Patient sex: M
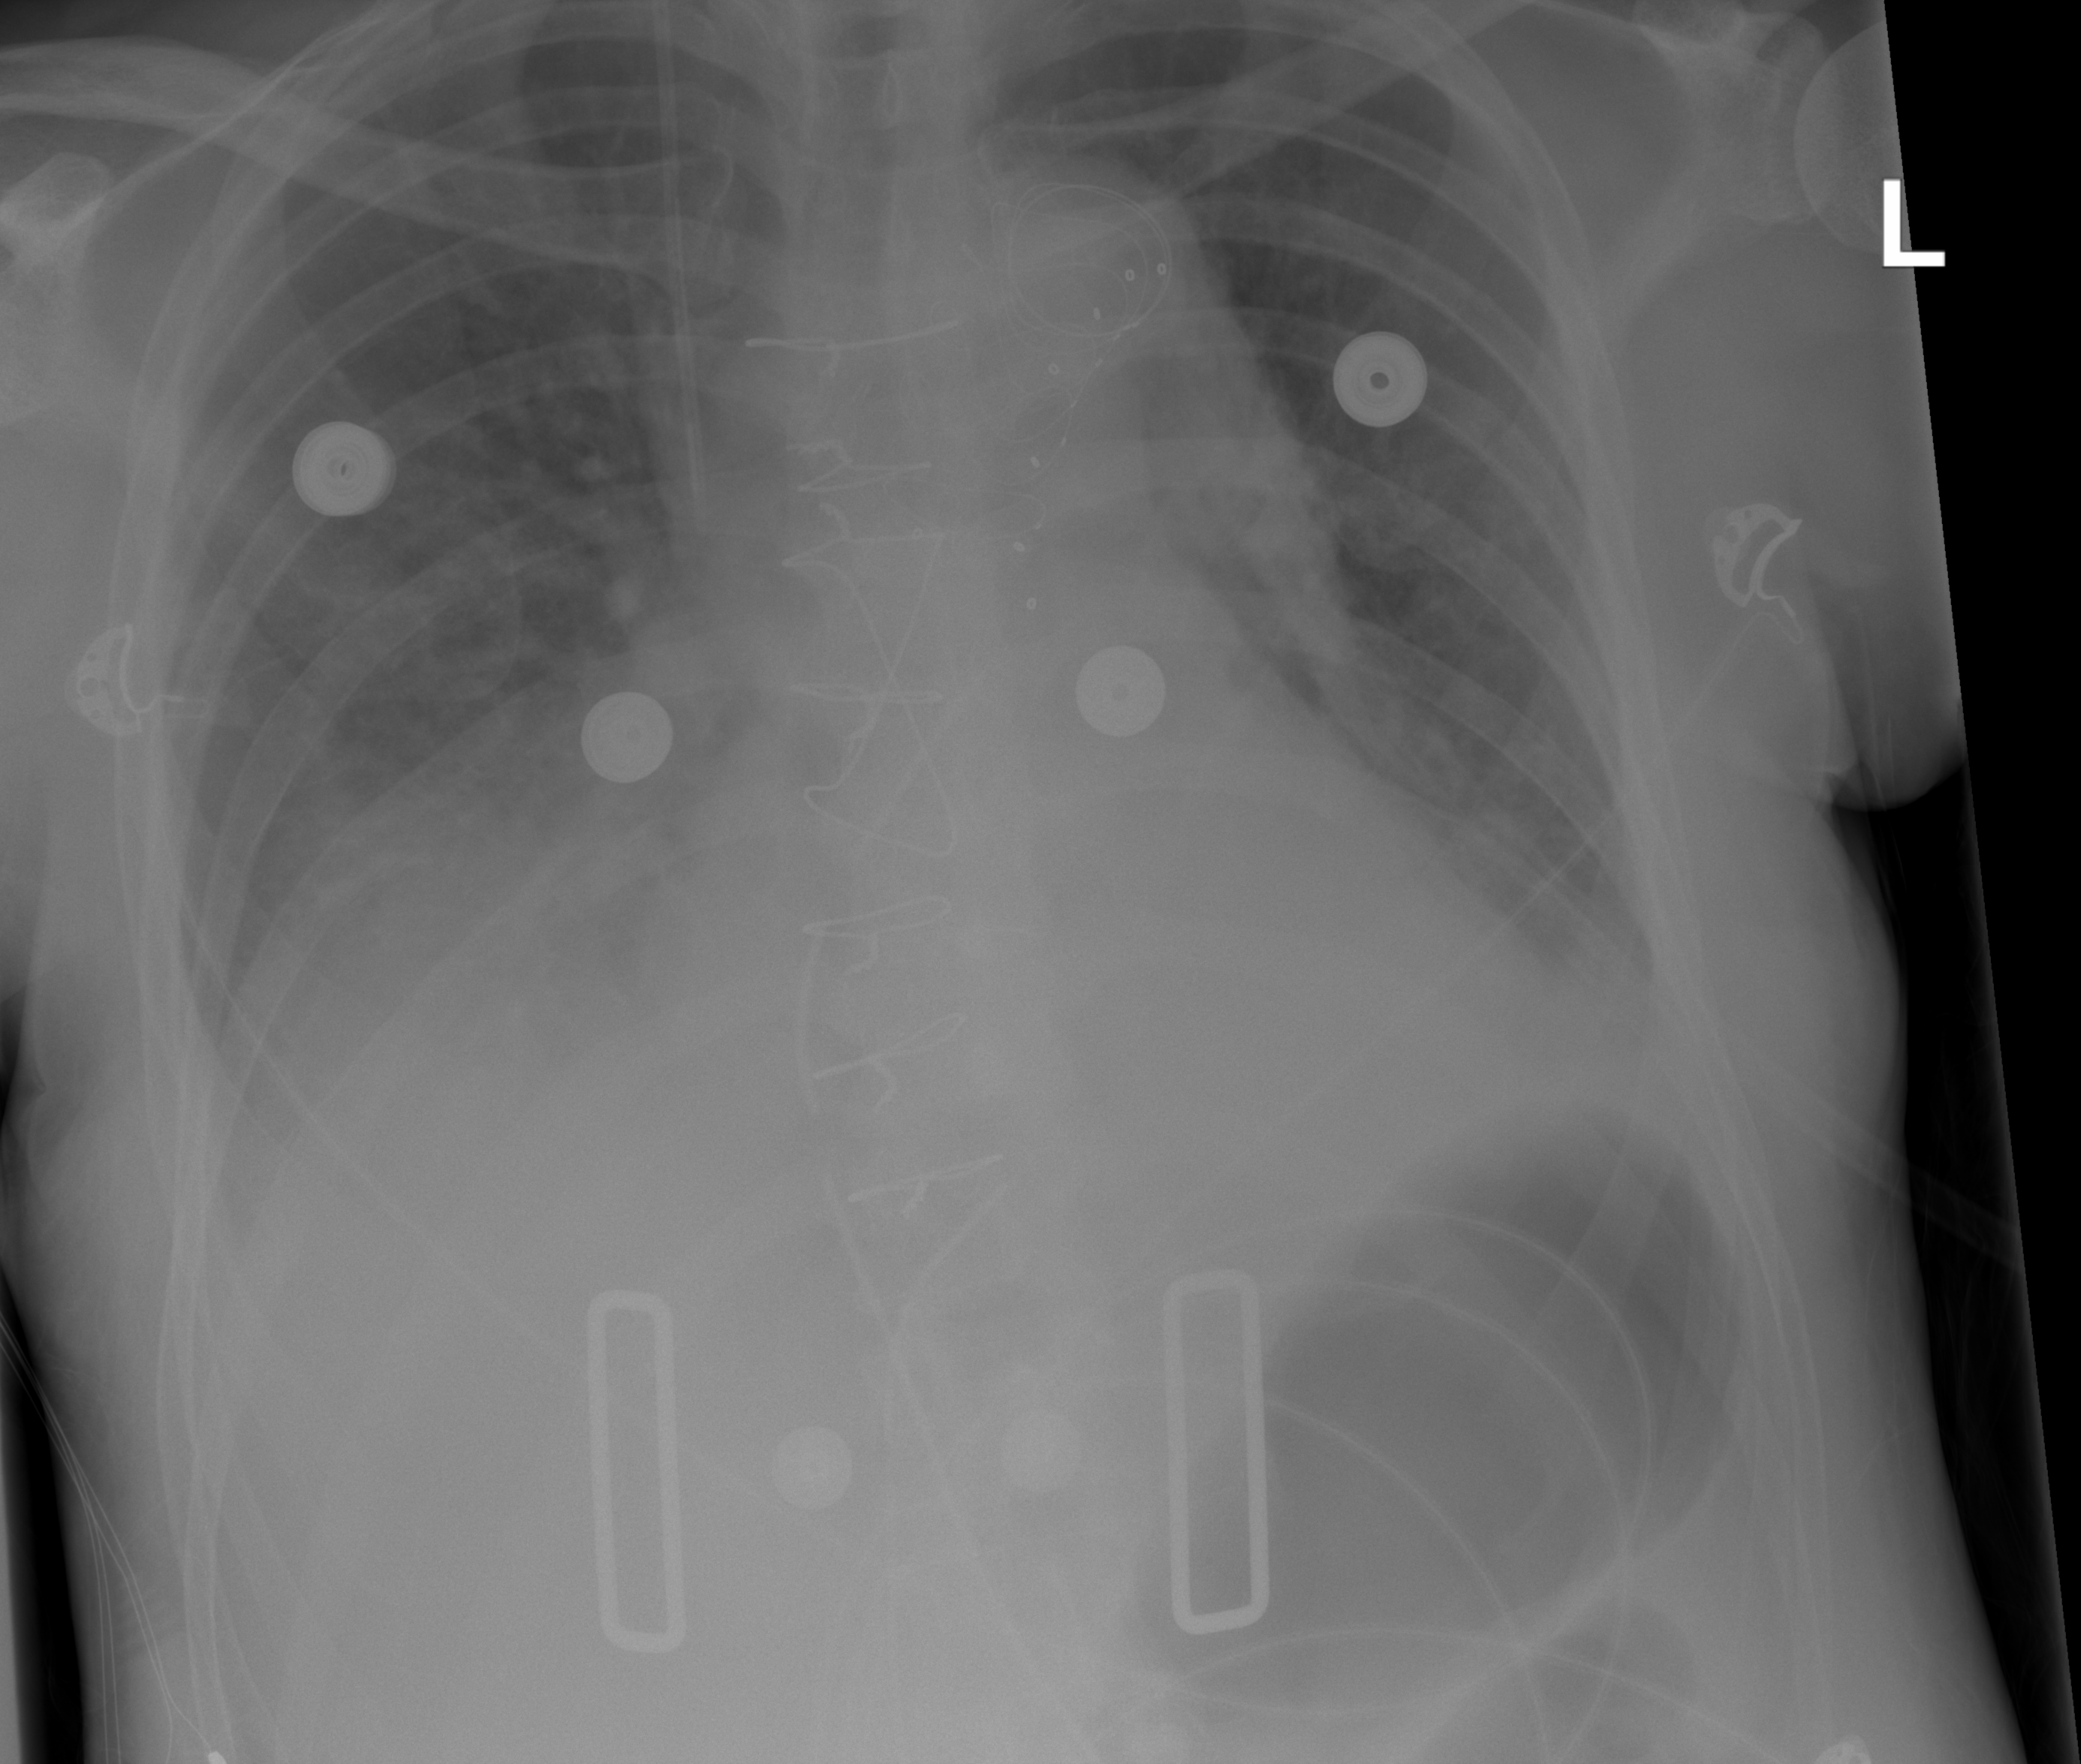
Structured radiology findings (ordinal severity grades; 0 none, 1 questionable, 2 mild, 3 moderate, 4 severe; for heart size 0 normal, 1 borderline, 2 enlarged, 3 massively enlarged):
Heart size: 0
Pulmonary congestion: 0
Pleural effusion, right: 2
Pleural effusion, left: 2
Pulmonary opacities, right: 0
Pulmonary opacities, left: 0
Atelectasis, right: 2
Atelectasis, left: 2